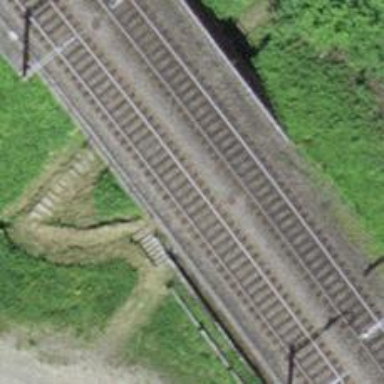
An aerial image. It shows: Single railway track with electrification through contact line.